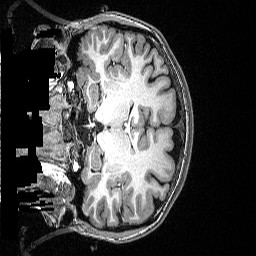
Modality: T1w
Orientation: coronal
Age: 22
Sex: female
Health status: healthy
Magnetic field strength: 3 T
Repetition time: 2.53 s
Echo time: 0.00331 s